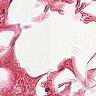
Metastatic tissue present: no